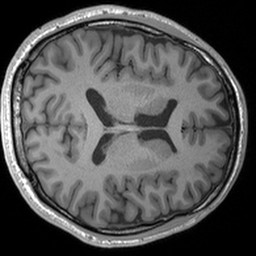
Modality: T1w
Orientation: axial
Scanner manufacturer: siemens
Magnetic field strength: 3 T
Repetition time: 1.54 s
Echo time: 0.00234 s